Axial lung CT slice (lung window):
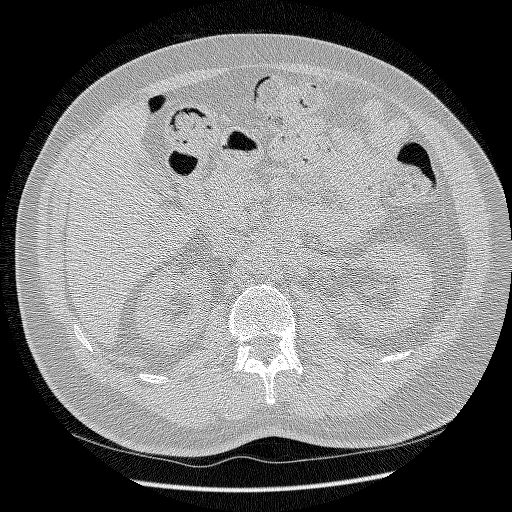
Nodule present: no